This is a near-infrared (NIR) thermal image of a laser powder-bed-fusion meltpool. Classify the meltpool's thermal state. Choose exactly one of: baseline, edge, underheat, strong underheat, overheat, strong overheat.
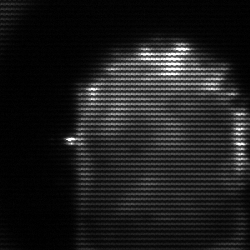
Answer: baseline